Question: This one is related to my <URL>.
### Prerequisites
I know that using Hashes to store lots of Objects leads to significant performance increase because of the lookup.
Now let's assume I had two classes, namely 'A' and 'B' and they can be related to each other, but only if a third class 'C' exists (it's sort of a relationship class). To give a practical example, let's say I have 'Document', 'Query' and the relationship class 'Judgement' (this is from information retrieval, so basically the judgement tells you whether the document is relevant for a query or not).

(I hope I got this right)
### The Problem
In most cases you'd like to find out how many 'Judgements' there are for a combination of 'Document' and 'Query' or if there are any.
In order to find out the latter, I'll iterate over each 'Jugdement' ...
'''
@judgements.each { |j| return true if j.document == document and j.query == query }
'''
Now, this brings us back to a linear search again, which isn't that helpful.
### How to solve it?
I was thinking about a way to have double Hashes - if there's such a thing - so that I could just look up 'Judgements' using the 'Document' and 'Query' I already have.
Or is there any other way of quickly finding out whether a Judgement exists for a given pair of Document and Query?
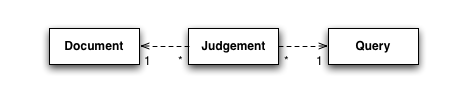
Answer: Well, if you need performance, you can always create another data structure to facilitate indexing - in your case you can write a hash where keys would be '[document, query]' pairs, and values arrays of 'judgments'. Depending on the architecture of your app, you can either update this index upon every change in your objects, or build indexes from scratch whenever you need to perform a batch of lookups.
Or, perhaps, you should leave it to the database to do your lookups instead, of course, if you have a database at all.